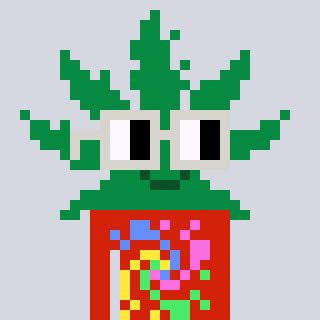
a pixel art character with square light gray glasses, a weed-shaped head and a red-colored body on a cool background